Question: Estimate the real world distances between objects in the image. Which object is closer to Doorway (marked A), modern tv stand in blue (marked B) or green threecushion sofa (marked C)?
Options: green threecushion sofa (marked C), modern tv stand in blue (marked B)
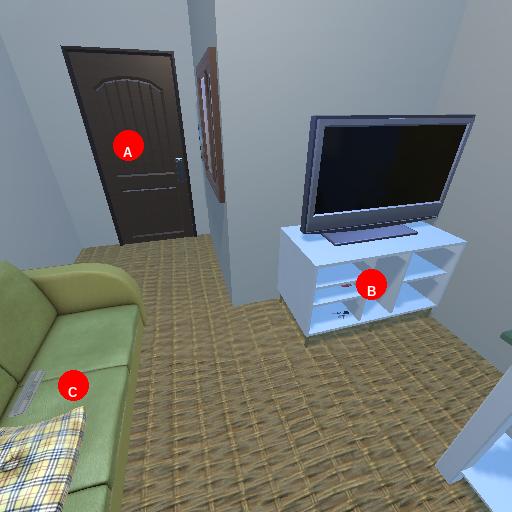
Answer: green threecushion sofa (marked C)